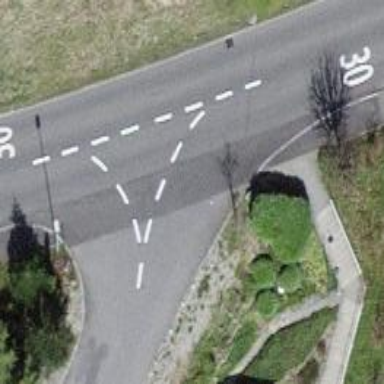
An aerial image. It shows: Unmarked road crossing.